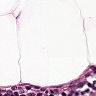
Metastatic tissue present: no